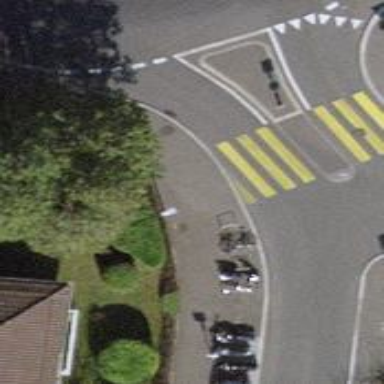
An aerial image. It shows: Motorcycle parking facility.